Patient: sex F, age 56
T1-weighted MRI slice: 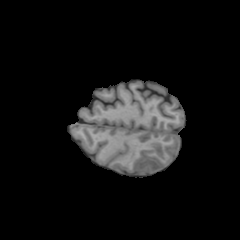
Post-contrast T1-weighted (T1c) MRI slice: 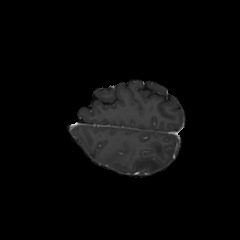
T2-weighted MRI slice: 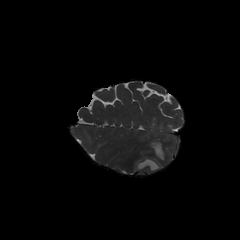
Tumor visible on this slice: yes
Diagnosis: Glioblastoma, IDH-wildtype
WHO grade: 4